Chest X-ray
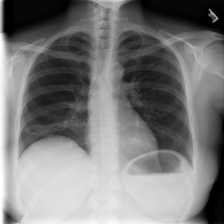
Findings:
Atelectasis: positive
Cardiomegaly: negative
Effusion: negative
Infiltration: negative
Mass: negative
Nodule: negative
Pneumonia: negative
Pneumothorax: negative
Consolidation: negative
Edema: negative
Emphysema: negative
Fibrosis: negative
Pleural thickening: negative
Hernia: negative